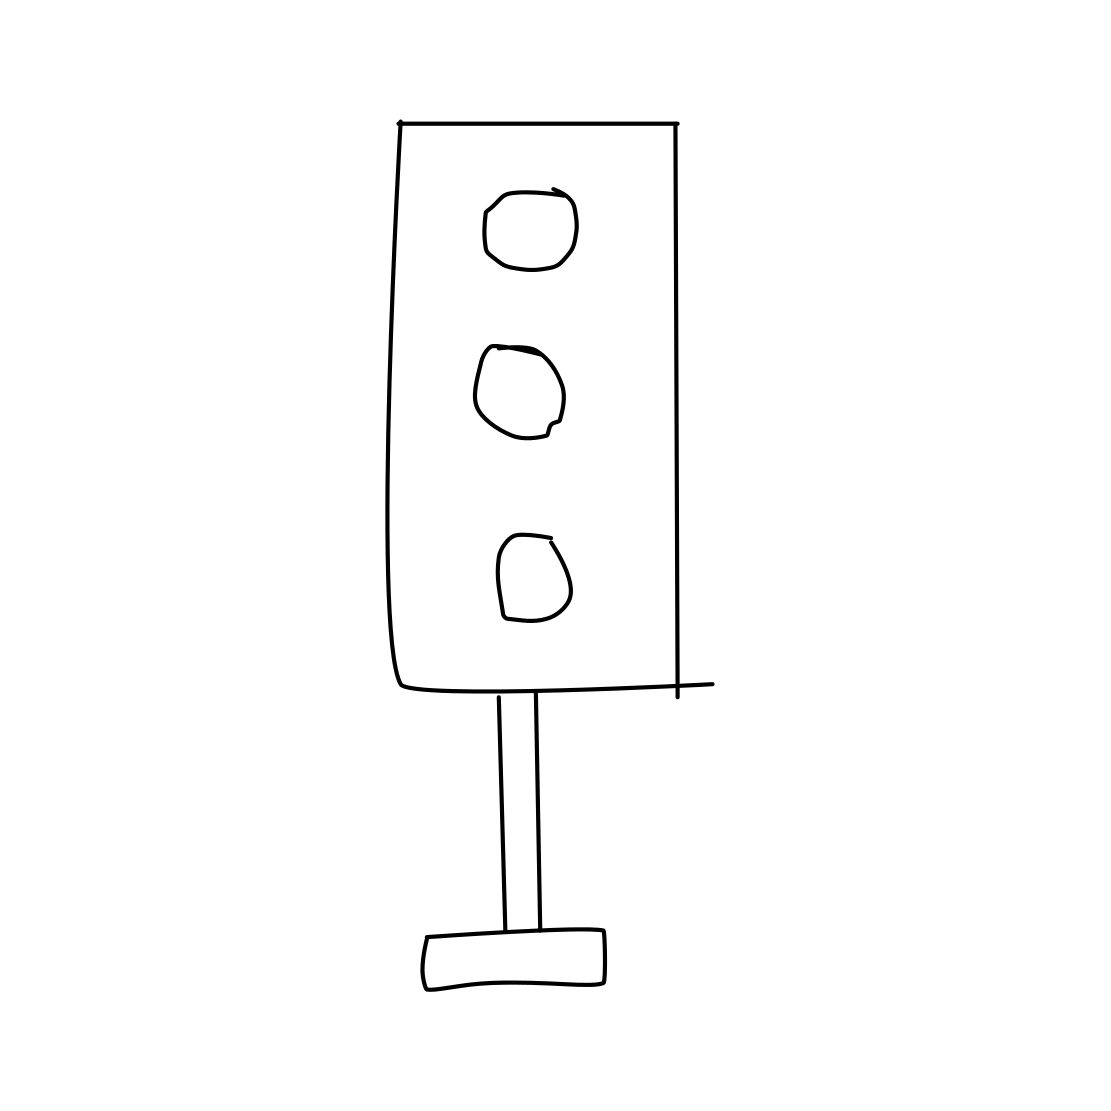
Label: traffic light